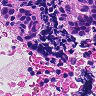
Metastatic tissue present: yes